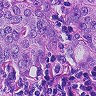
Metastatic tissue present: yes